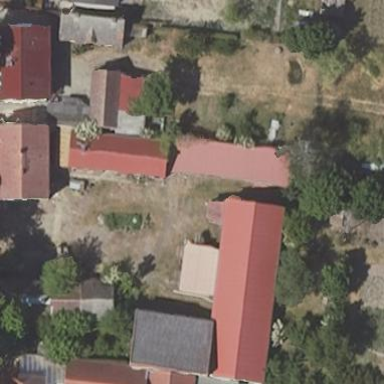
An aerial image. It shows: Shed.